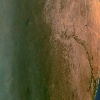
Label: land